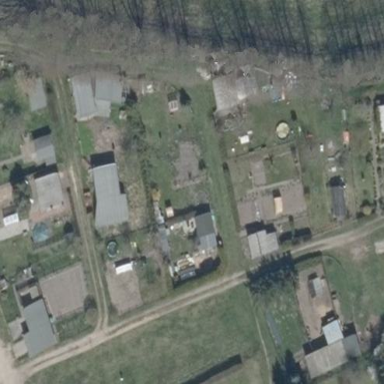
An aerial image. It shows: Allotments area.